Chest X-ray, PA view. Patient: 70 years old, sex F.
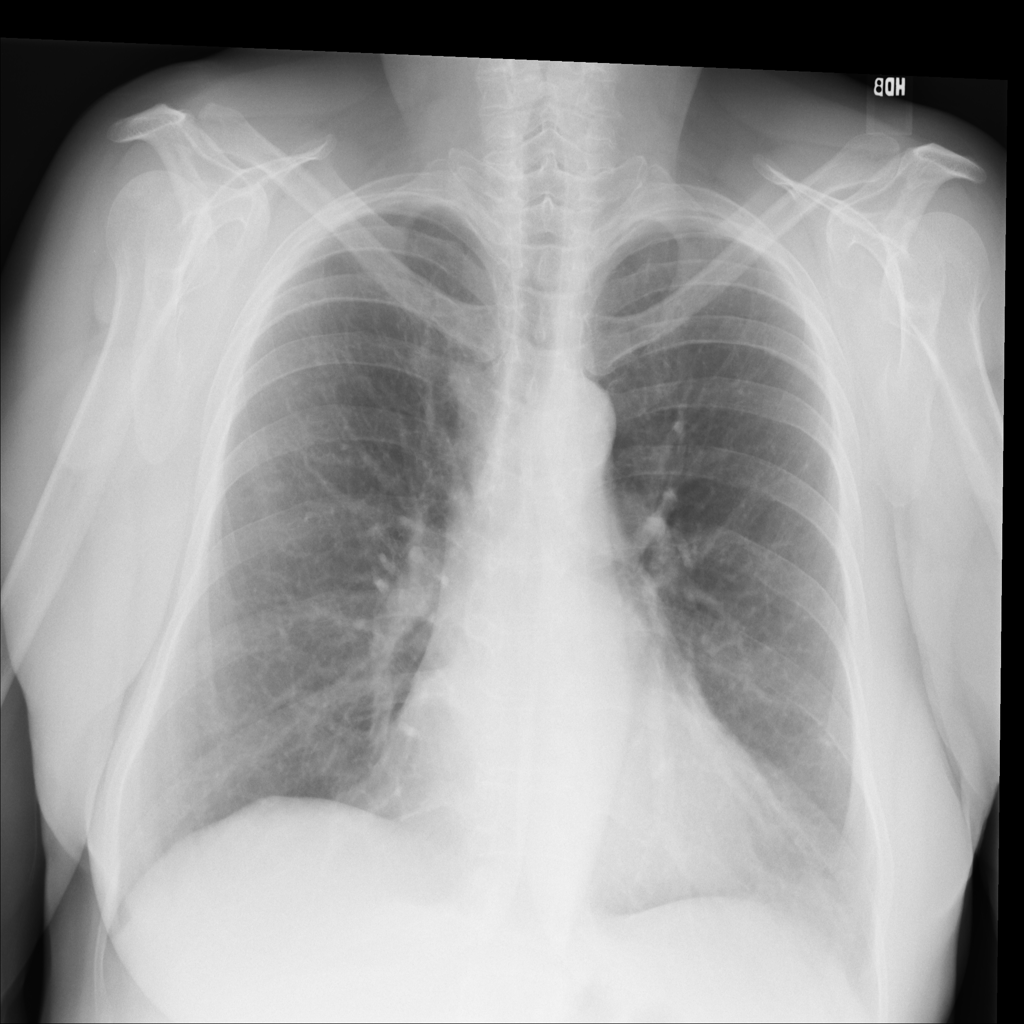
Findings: No Finding